Question: I have two date fields: StartDate and EndDate. StartDate must be earlier than EndDate.
If the user changes the StartDate to something greater than the EndDate, a red border appears around that DatePicker, and vise versa. If the user changes the 2nd box so that the date range is now correct, the 1st box still has the Validation Error.
How can I validate both date fields when either one of them changes?

I'm using 'IDataErrorInfo'
'''
public string GetValidationError(string propertyName)
{
switch (propertyName)
{
case "StartDate":
if (StartDate > EndDate)
s = "Start Date cannot be later than End Date";
break;
case "EndDate":
if (StartDate > EndDate)
s = "End Date cannot be earlier than Start Date";
break;
}
return s;
}
'''
I cannot simply raise a PropertyChange event because I need to validate both fields when either of them changes, so having both of them raise a PropertyChange event for the other will get stuck in an infinite loop.
I also do not like the idea of clearing the Date field if the other date returns a validation error.
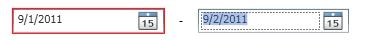
Answer: The simplest way is to raise a 'PropertyChanged' notification for in the setter for both properties that need to be validated like <URL>
'''
private DateTime StartDate
{
get { return _startDate; }
set
{
if (_startDate != value)
{
_startDate = value;
RaisePropertyChanged("StartDate");
RaisePropertyChanged("EndDate");
}
}
}
private DateTime EndDate
{
get { return _endDate; }
set
{
if (_endDate!= value)
{
_endDate= value;
RaisePropertyChanged("StartDate");
RaisePropertyChanged("EndDate");
}
}
}
'''
However if that doesn't work for you, I figured out one way to validate a group of properties together, although your classes have to implement 'INotifyPropertyChanging' in addition to 'INotifyPropertyChanged' (I'm using EntityFramework and by default their classes implement both interfaces)
Extension Method
'''
public static class ValidationGroup
{
public delegate string ValidationDelegate(string propertyName);
public delegate void PropertyChangedDelegate(string propertyName);
public static void AddValidationGroup<T>(this T obj,
List<string> validationGroup, bool validationFlag,
ValidationDelegate validationDelegate,
PropertyChangedDelegate propertyChangedDelegate)
where T : INotifyPropertyChanged, INotifyPropertyChanging
{
// This delegate runs before a PropertyChanged event. If the property
// being changed exists within the Validation Group, check for validation
// errors on the other fields in the group. If there is an error with one
// of them, set a flag to true.
obj.PropertyChanging += delegate(object sender, PropertyChangingEventArgs e)
{
if (validationGroup.Contains(e.PropertyName))
{
foreach(var property in validationGroup)
{
if (validationDelegate(property) != null)
{
validationFlag = true;
break;
}
}
}
};
// After the Property gets changed, if another field in this group was
// invalid prior to the change, then raise the PropertyChanged event for
// all other fields in the Validation Group to update them.
// Also turn flag off so it doesn't get stuck in an infinite loop
obj.PropertyChanged += delegate(object sender, PropertyChangedEventArgs e)
{
if (validationGroup.Contains(e.PropertyName))
{
if (validationFlag && validationDelegate(e.PropertyName) == null)
{
validationFlag = false;
foreach(var property in validationGroup)
{
propertyChangedDelegate(property);
}
}
}
};
}
}
'''
To use it, add the following call to the constructor of any class that should validate a group of properties together.
'''
this.AddValidationGroup(
new List<string> { "StartDate", "EndDate" },
GetValidationError, OnPropertyChanged);
'''
I've tested this with up to 3 properties in a Validation Group and it seems to work OK.